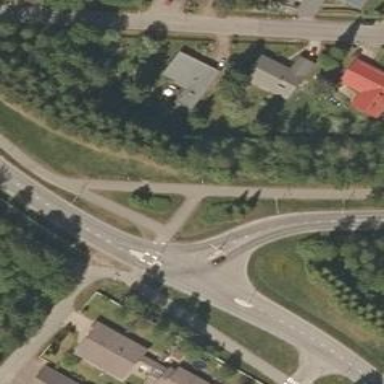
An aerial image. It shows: Asphalt cycleway.